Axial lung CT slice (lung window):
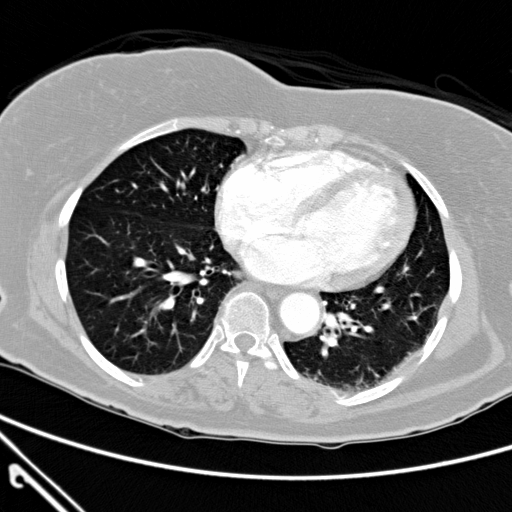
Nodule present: no